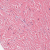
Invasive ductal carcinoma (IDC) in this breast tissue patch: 0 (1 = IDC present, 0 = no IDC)